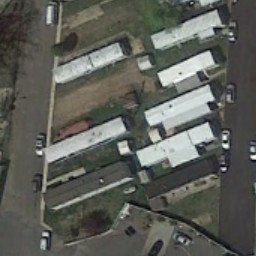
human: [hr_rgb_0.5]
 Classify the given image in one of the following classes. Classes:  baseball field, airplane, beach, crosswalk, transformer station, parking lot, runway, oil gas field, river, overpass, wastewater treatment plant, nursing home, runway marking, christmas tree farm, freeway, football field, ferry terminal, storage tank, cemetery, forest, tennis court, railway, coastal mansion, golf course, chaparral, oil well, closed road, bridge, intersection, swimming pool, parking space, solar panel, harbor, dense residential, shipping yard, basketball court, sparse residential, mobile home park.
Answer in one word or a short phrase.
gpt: mobile home park